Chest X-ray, AP view. Patient: 34 years old, sex F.
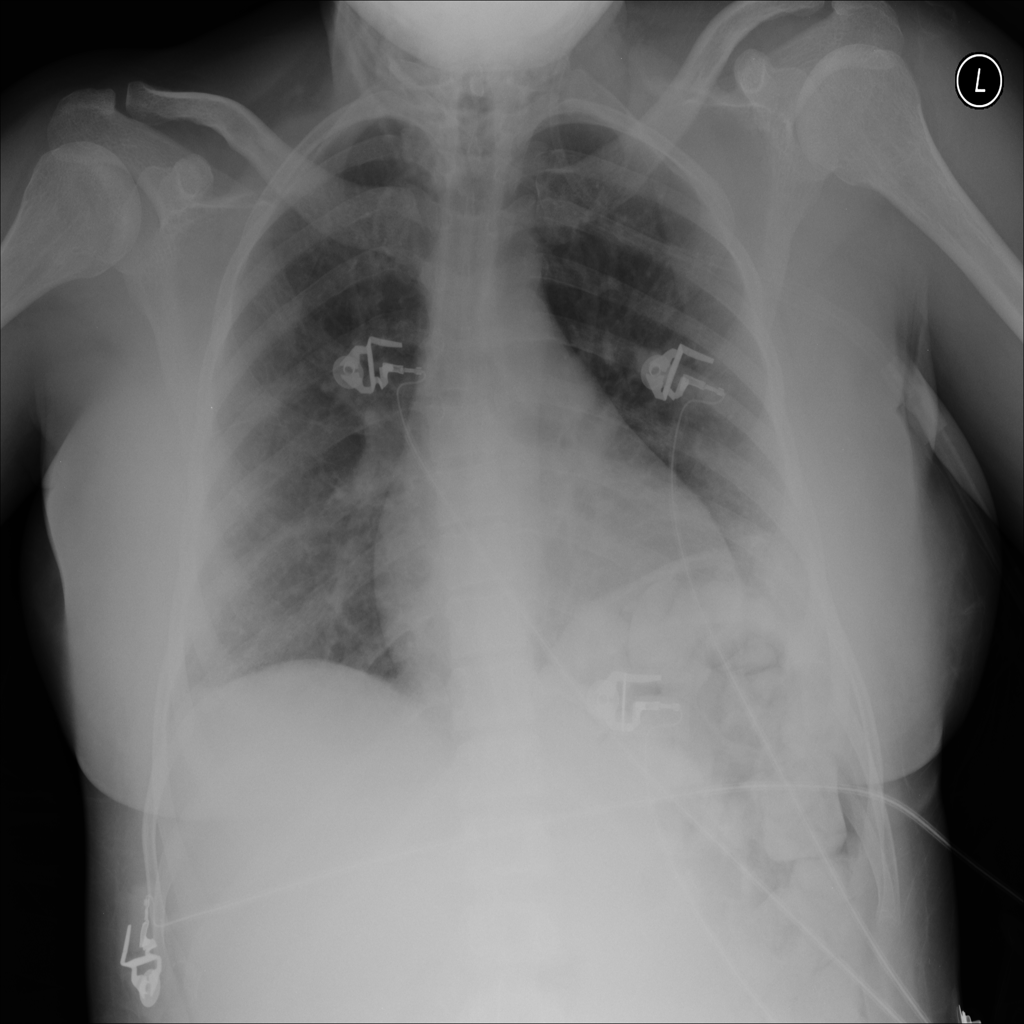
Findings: Infiltration